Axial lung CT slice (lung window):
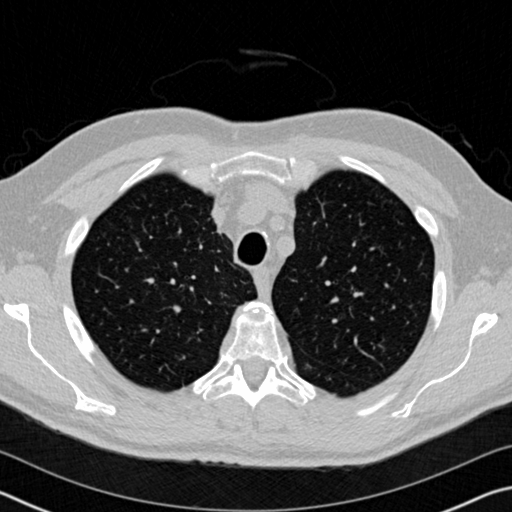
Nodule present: no